Field crop: maize
Growth stage: 2
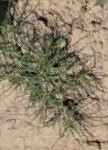
Species: salsola